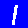
Digit: 1